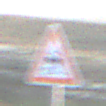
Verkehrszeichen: SchleuderOderRutschgefahr
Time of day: SunriseSunset
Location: Outdoor (Nature)
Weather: PartlyCloudy
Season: NotSpecified
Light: Natural